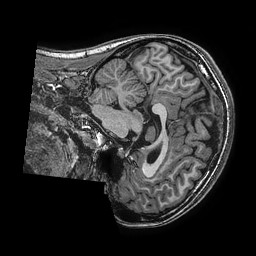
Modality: T1w
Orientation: sagittal
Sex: female
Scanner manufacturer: ge
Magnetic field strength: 3 T
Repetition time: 0.0077 s
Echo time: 0.003436 s